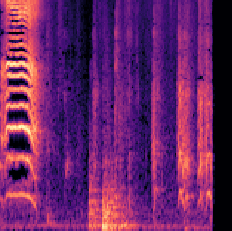
Sound class: Baby cry